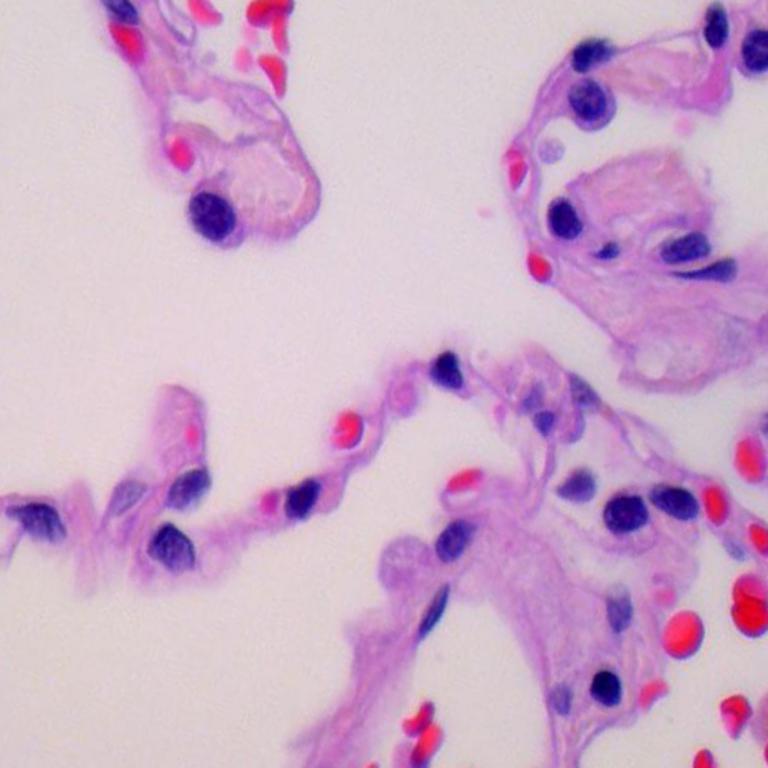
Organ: lung
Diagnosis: benign